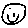
Label: smiley face